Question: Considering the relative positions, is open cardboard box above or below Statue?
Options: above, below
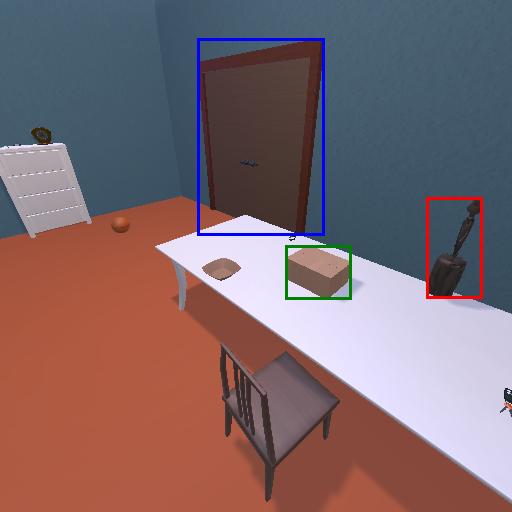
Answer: above